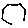
Label: hexagon